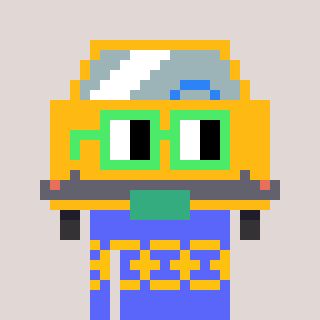
a pixel art character with square light green glasses, a taxi-shaped head and a purple-colored body on a warm background